Question: I want add a 'UIToolbar' to the keyboard for my 'UITextField'. Here is the code I'm using:
'''
UIToolbar *toolbar = [[UIToolbar alloc] init];
toolbar.tintColor = [UIColor blackColor];
UIBarButtonItem *doneButton = [[UIBarButtonItem alloc] initWithTitle:@"Done"
style:UIBarButtonItemStyleBordered
target:self
action:@selector(someFunction)];
doneButton.tintColor = [UIColor blackColor];
UISegmentedControl *directionControl = [[UISegmentedControl alloc] initWithItems:[NSArray arrayWithObjects:@"Back", @"Next", nil]];
directionControl.tintColor = [UIColor blackColor];
directionControl.segmentedControlStyle = UISegmentedControlStyleBar;
[directionControl addTarget:self action:@selector(directionControlPressed) forControlEvents:UIControlEventValueChanged];
UIBarButtonItem *segItem = [[UIBarButtonItem alloc] initWithCustomView:directionControl];
UIBarButtonItem *flexibleSpace = [[UIBarButtonItem alloc] initWithBarButtonSystemItem:UIBarButtonSystemItemFlexibleSpace target:nil action:nil];
[toolbar setItems:[NSArray arrayWithObjects:segItem, flexibleSpace, doneButton, nil]];
// Assign the toolbar to the text fields
self.textField.inputAccessoryView = toolbar;
'''
However, here is what it looks like when I run the code:

The 'toolbar' doesn't seem to be high enough; also I notice that the tint colour of the toolbar hasn't been acknowledged.
Please can someone help me out?
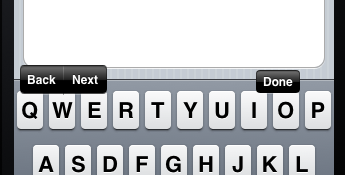
Answer: Think you need to set the toolbar's frame, at least its size. As I recall, I used '[toolbar sizeToFit]' to get the height and had to use the window width to get the width.